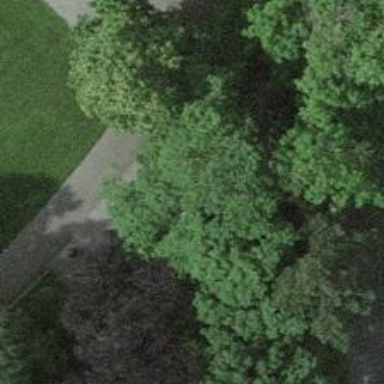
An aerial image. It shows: Broadleaved deciduous tree located in park.